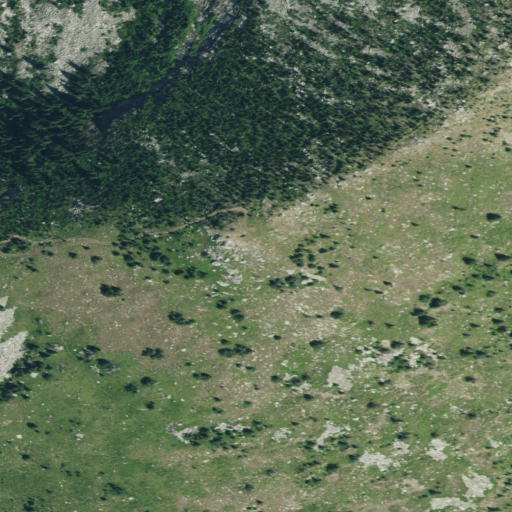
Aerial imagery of mountain in Idaho named Lost Peak containing shrub, evergreen forest, barren land, and grassland